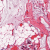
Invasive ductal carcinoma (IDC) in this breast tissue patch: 1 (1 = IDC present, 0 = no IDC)